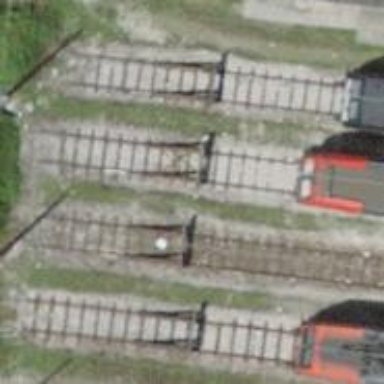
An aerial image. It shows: Abandoned railway yard.